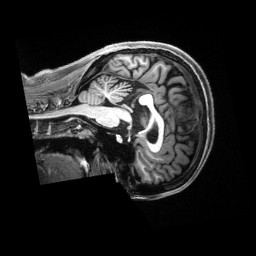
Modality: T1w
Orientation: sagittal
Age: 19
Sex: female
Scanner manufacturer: siemens
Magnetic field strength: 3 T
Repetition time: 2.5 s
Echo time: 0.00222 s